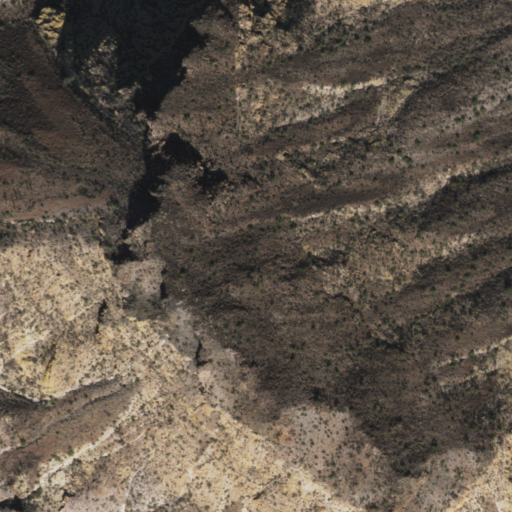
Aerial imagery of mountain in Arizona named Tillotson Peak containing only shrub